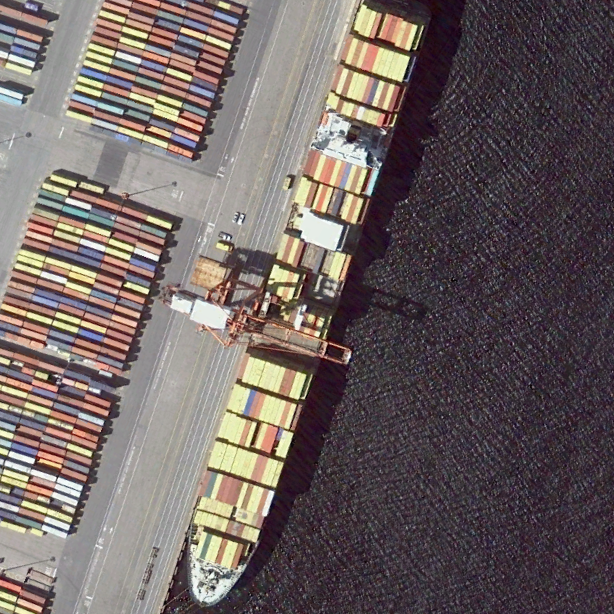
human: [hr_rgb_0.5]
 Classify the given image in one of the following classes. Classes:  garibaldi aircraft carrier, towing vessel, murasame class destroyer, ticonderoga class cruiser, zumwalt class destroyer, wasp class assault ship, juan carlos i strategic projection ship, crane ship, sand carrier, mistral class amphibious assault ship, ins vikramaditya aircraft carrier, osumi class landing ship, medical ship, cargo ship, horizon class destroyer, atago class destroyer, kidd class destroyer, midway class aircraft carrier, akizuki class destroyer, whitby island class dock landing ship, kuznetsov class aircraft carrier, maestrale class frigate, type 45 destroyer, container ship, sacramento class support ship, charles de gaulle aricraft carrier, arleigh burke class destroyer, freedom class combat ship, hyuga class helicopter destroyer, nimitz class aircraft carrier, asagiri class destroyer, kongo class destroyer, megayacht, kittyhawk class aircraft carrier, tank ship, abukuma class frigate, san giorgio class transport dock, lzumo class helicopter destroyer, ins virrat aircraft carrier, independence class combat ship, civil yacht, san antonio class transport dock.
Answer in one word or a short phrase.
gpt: Container ship